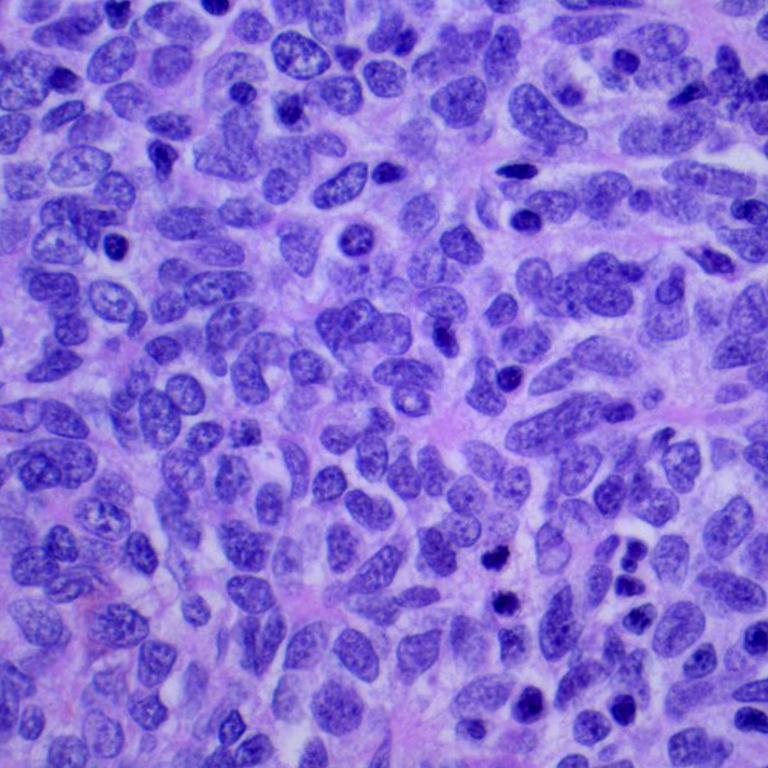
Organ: lung
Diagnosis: squamous carcinomas